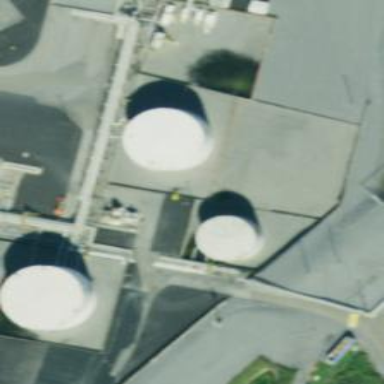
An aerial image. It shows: Storage tank with man-made structure.